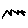
Label: zigzag